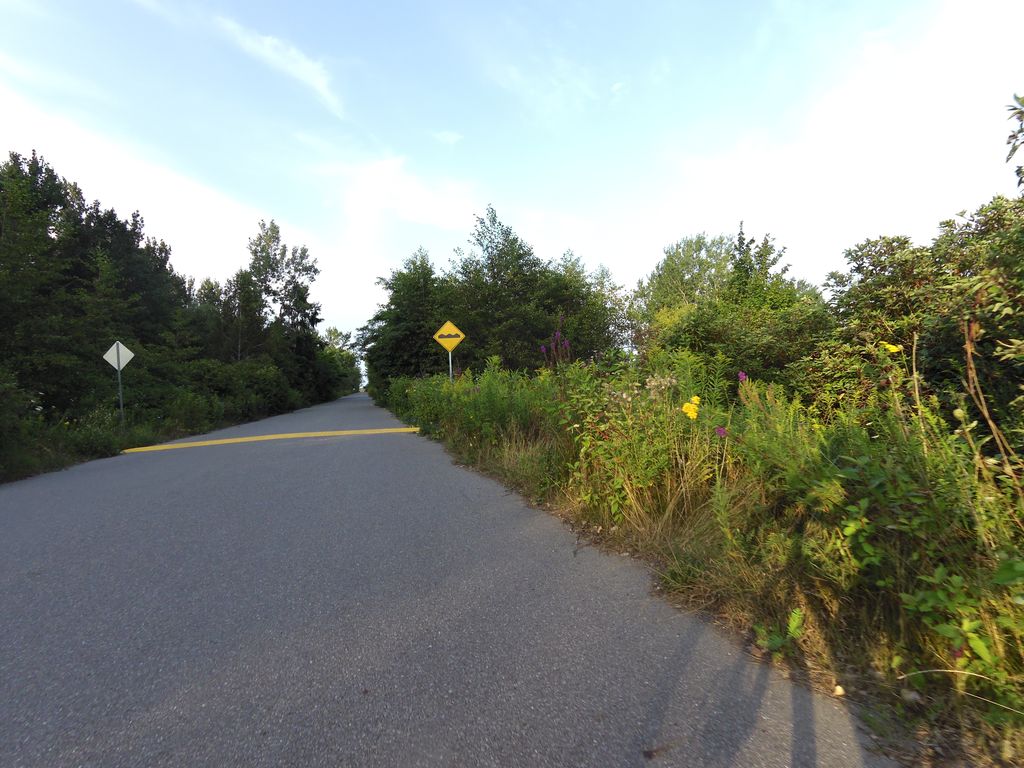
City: toronto